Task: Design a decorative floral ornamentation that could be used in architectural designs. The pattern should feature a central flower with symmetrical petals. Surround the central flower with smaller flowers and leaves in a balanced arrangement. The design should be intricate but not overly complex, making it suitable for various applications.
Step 1677:
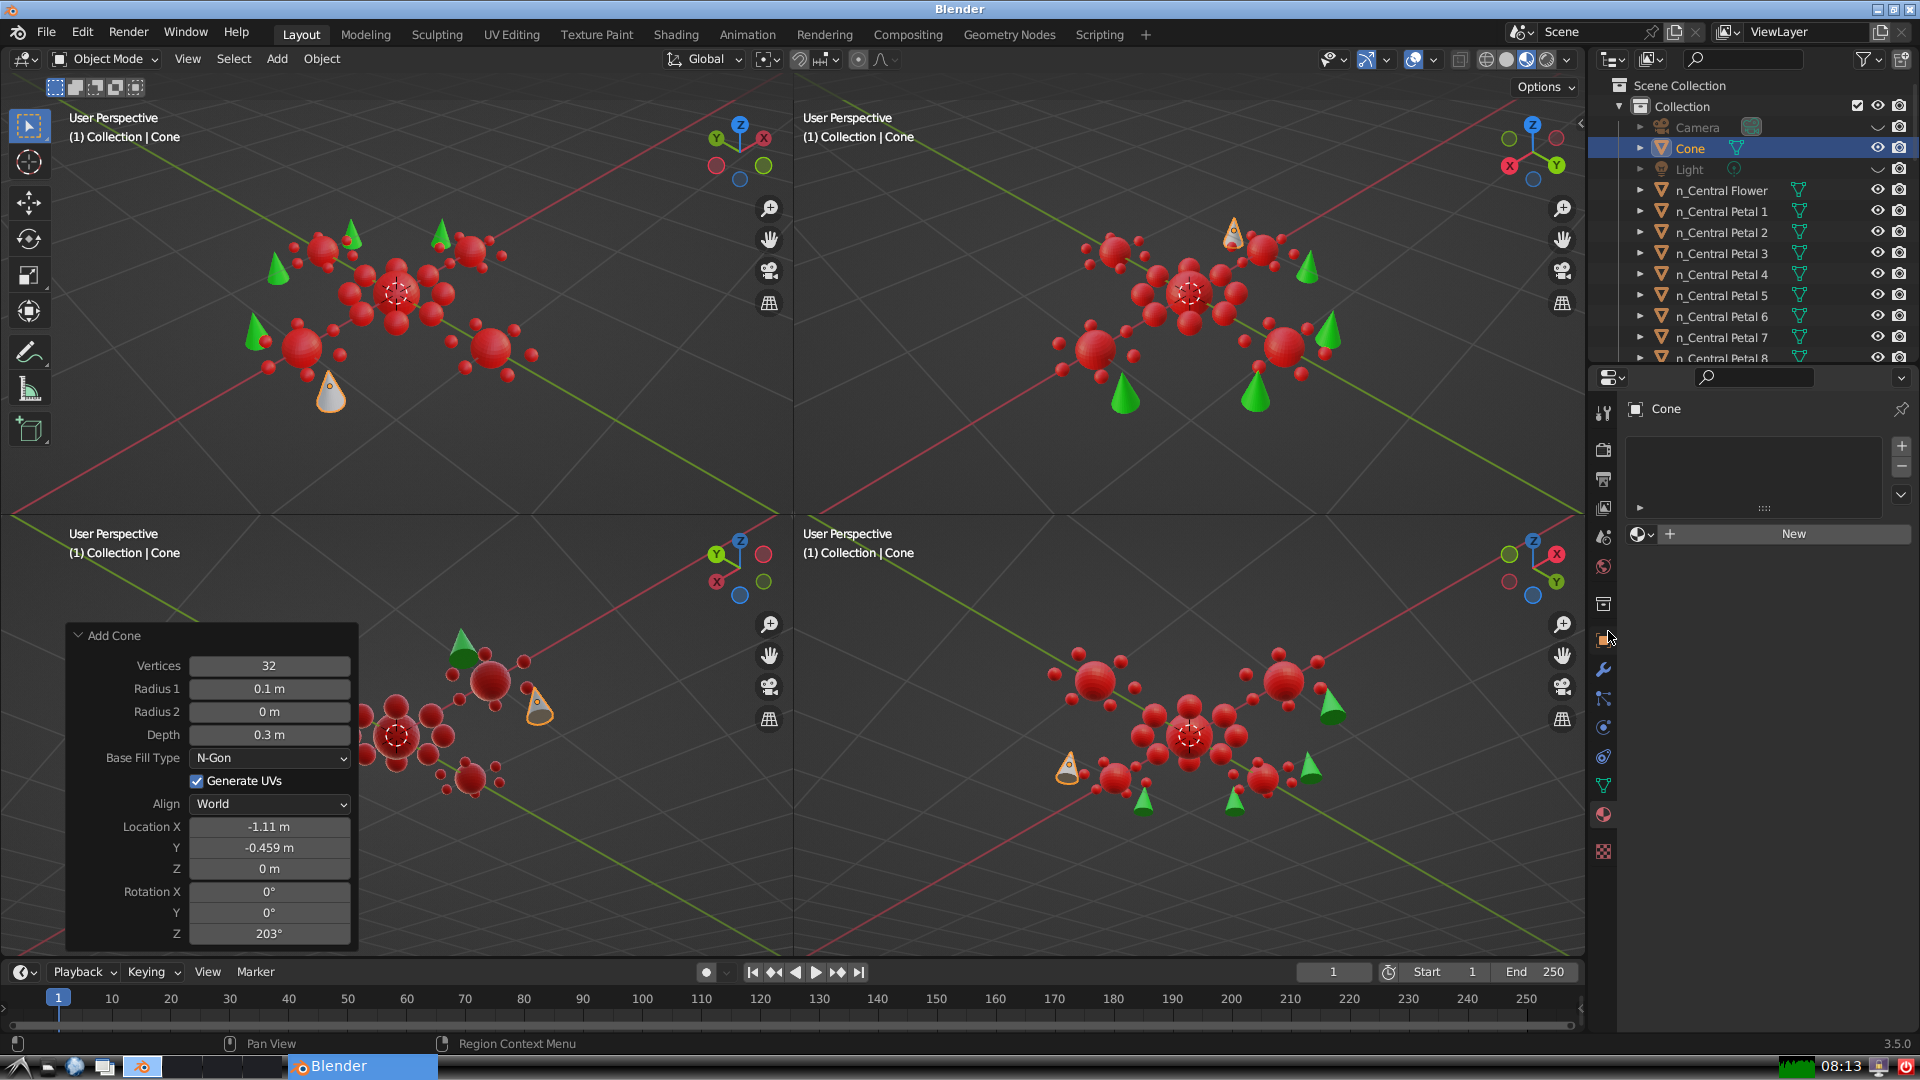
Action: click: no